Interaction volume radius: 5 \u00c5
Interaction volume height: 20 \u00c5
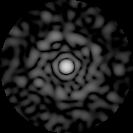
Disorder parameter: 0.8094